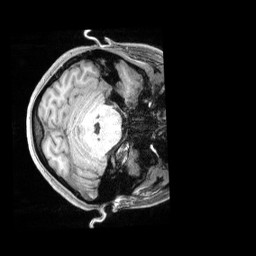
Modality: T1w
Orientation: axial
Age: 22
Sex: female
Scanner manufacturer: siemens
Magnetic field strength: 3 T
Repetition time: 2.4 s
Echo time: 0.00228 s